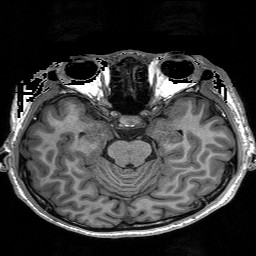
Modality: T1w
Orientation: coronal
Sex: male
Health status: healthy
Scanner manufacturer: siemens
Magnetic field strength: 3 T
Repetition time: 3.2 s